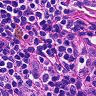
Metastatic tissue present: no